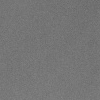
Atmospheric dust classification: dusty